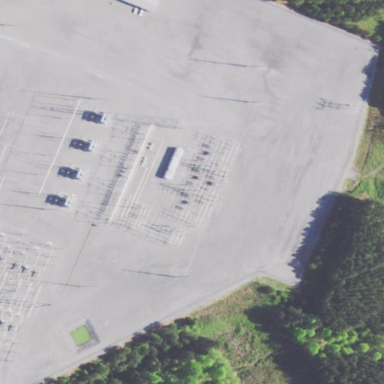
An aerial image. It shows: Fenced power substation at the transmission level.